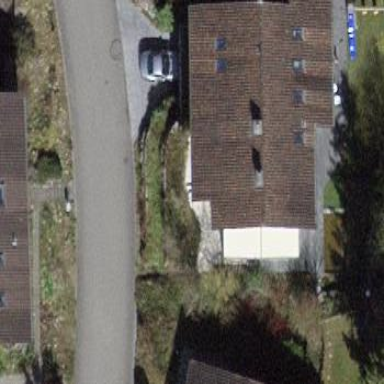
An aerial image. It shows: Simple and straightforward house.